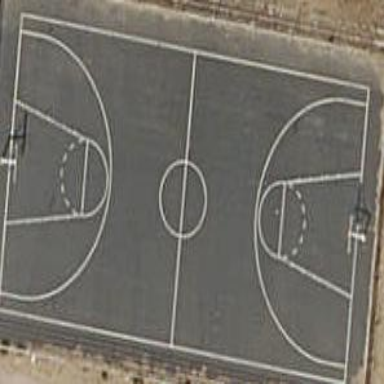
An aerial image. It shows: Basketball court located in leisure land pitch.